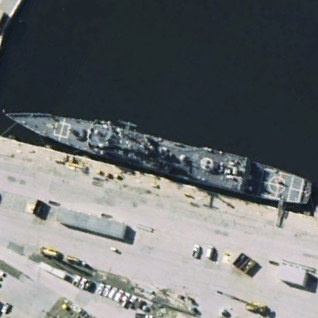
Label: cruiser